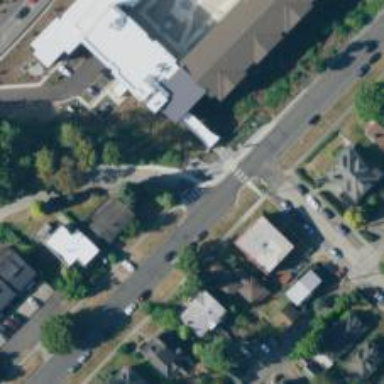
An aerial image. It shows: Asphalt footway with uncontrolled zebra crossing.